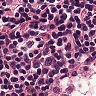
Metastatic tissue present: no